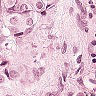
Metastatic tissue present: yes